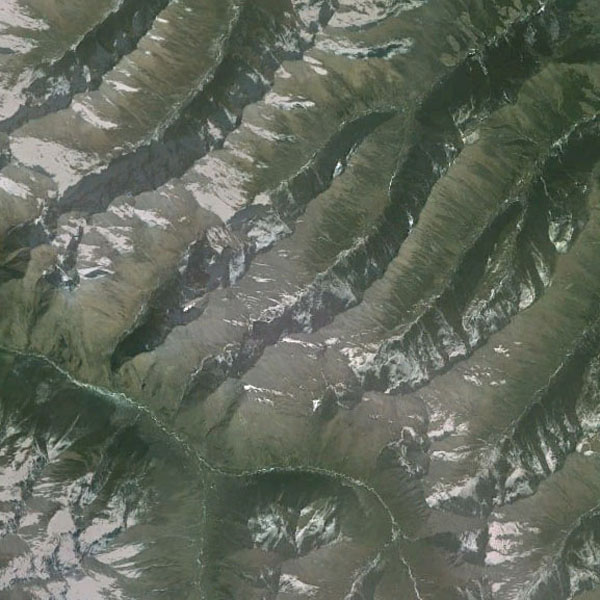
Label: Mountain